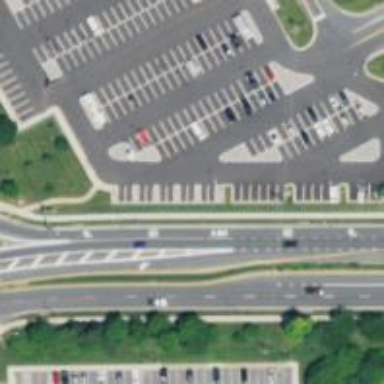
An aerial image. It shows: Parking space is available.